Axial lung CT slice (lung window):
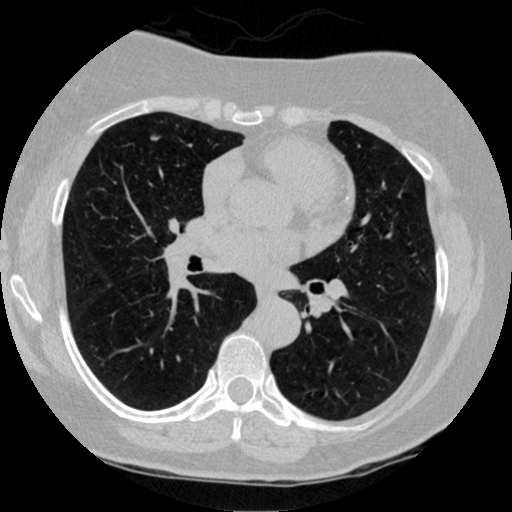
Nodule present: yes
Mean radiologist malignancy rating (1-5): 2.5